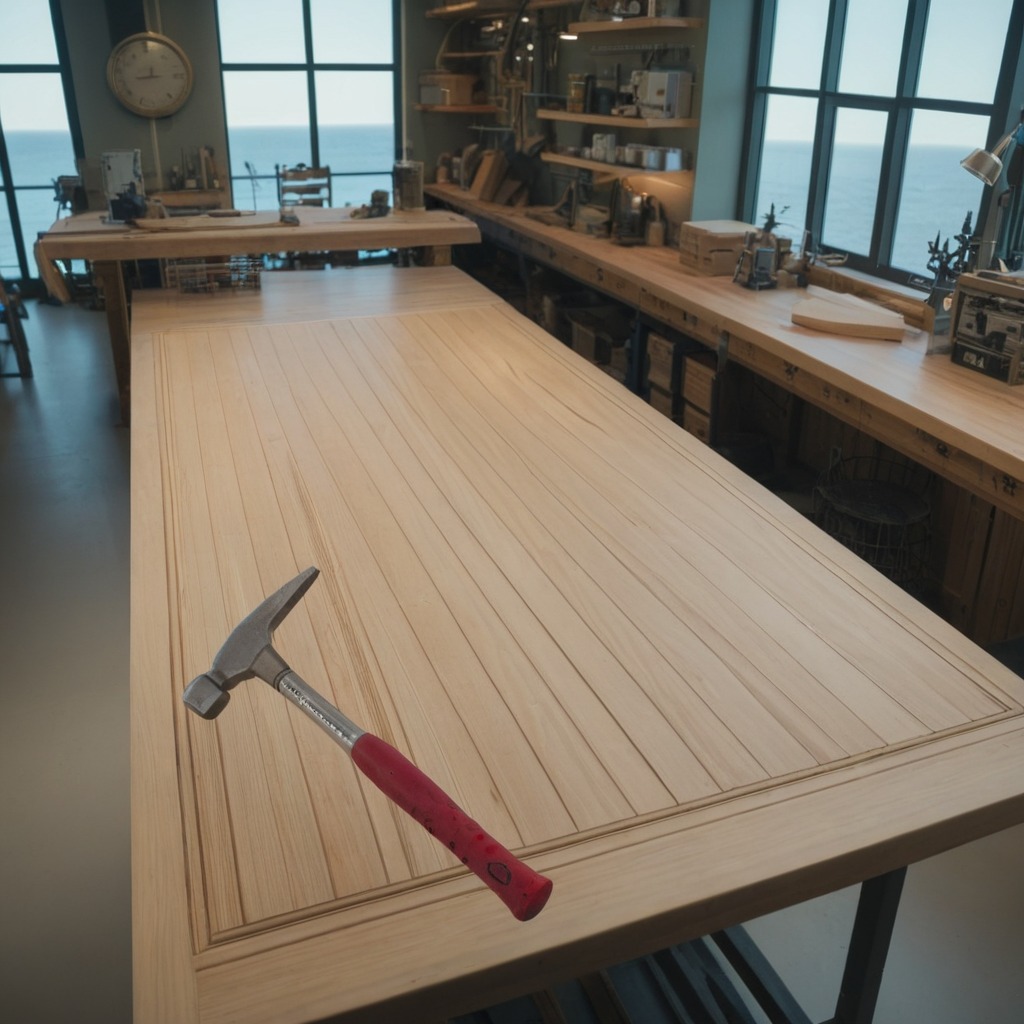
A hammer lying on the workbench inside a coastal fishing gear workshop